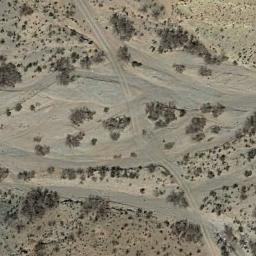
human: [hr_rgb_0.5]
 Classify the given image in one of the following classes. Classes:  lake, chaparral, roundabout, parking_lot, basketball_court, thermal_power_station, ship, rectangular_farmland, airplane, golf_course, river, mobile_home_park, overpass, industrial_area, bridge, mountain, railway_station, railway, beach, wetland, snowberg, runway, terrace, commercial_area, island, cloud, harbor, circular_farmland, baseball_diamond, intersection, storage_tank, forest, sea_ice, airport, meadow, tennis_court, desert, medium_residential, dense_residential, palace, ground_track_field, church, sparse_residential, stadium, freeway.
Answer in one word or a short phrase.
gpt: chaparral